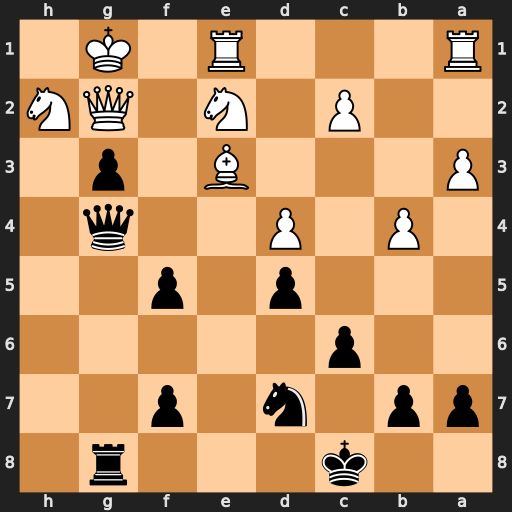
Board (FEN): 2k3r1/pp1n1p2/2p5/3p1p2/1P1P2q1/P3B1p1/2P1N1QN/R3R1K1
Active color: b
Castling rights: -
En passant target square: -
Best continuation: gxh2+ Kxh2 Qxg2#